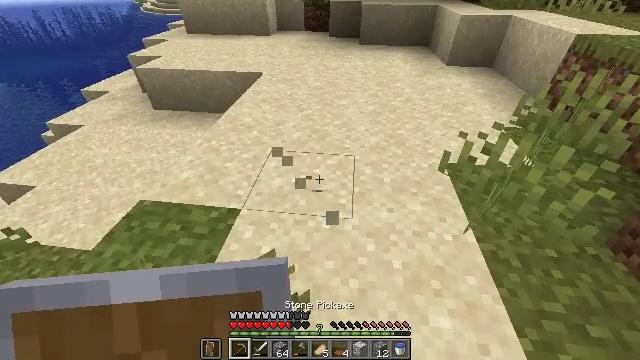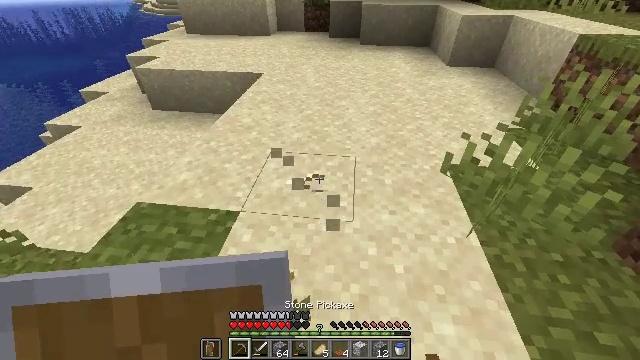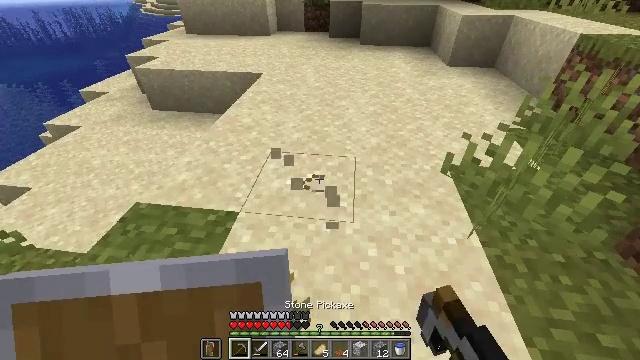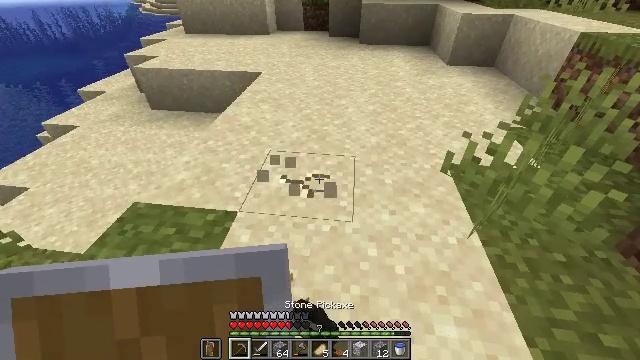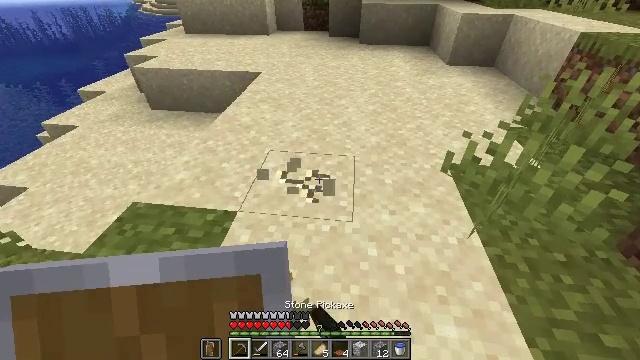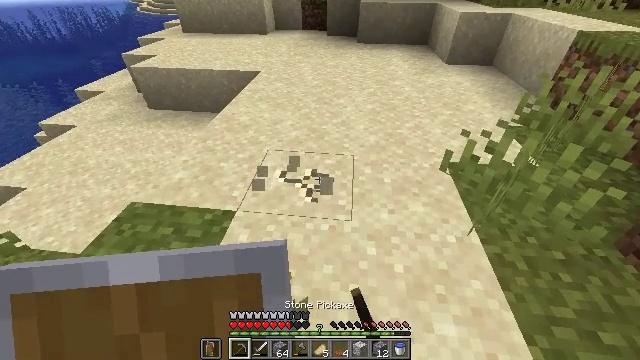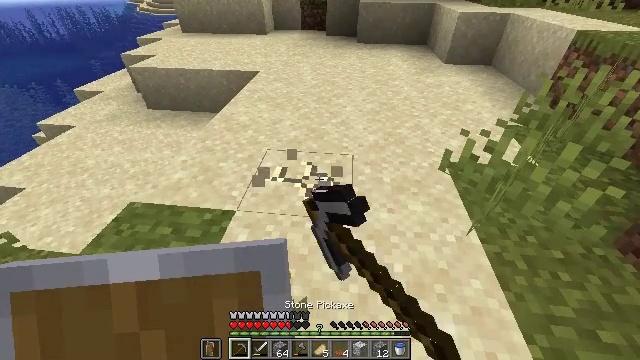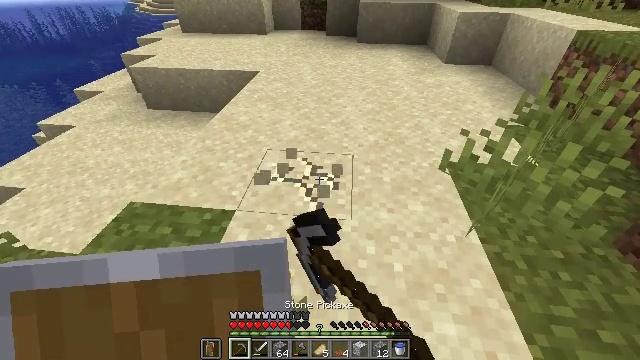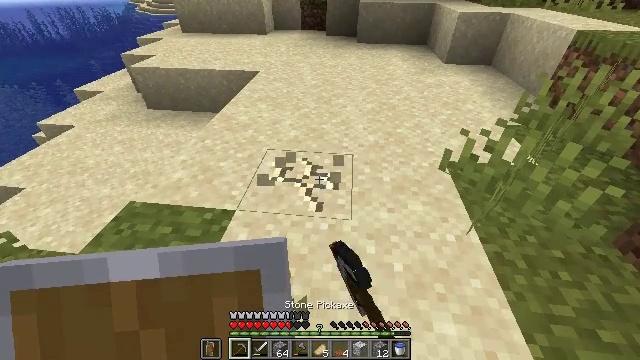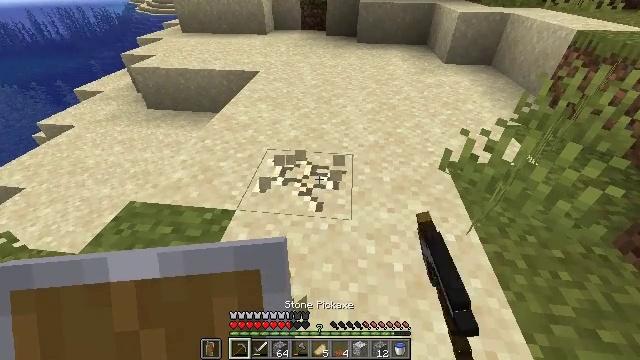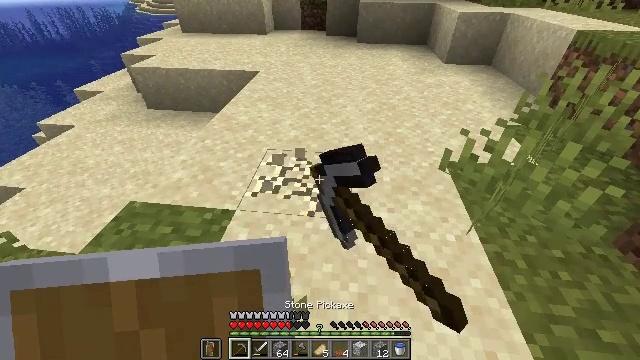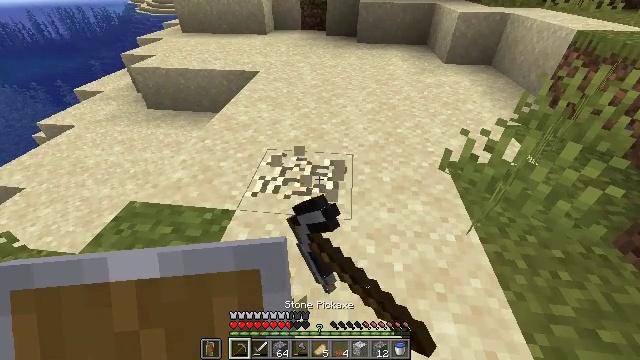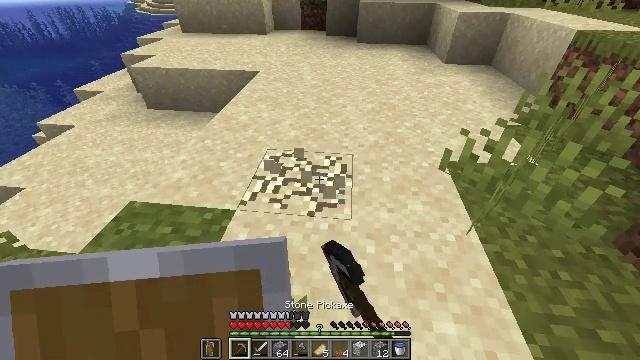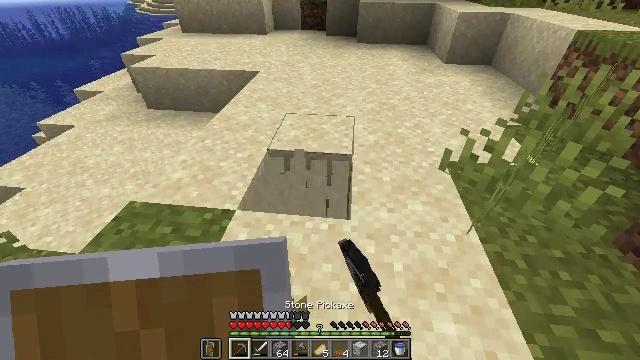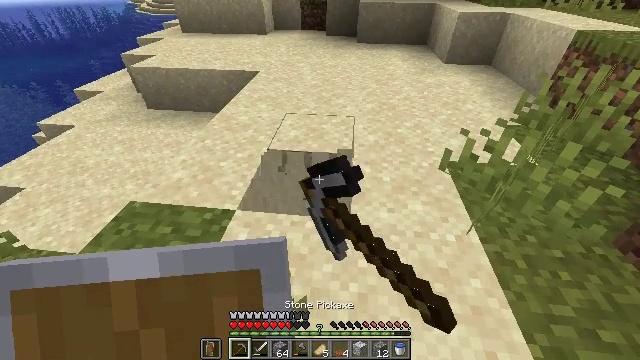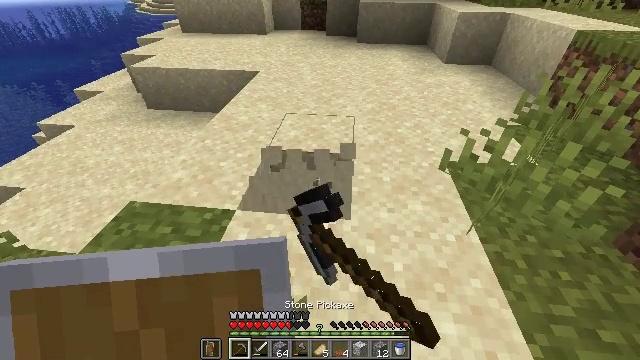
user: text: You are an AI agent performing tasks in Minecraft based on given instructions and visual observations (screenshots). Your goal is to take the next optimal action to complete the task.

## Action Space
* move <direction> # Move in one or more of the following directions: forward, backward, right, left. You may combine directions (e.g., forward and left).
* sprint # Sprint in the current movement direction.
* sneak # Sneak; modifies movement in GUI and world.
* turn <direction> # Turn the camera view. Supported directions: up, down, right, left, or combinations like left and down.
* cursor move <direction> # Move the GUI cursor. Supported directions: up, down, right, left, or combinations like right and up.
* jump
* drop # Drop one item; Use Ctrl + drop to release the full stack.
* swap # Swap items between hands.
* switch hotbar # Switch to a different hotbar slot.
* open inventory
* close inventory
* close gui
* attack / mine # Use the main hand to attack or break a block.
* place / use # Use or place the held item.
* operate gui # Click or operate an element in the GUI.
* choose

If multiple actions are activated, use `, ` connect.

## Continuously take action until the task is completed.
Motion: motion action
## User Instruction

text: Attack the ground to gather sand.
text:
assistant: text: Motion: attack / mine
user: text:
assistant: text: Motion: attack / mine
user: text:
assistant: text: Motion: attack / mine
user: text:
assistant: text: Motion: attack / mine
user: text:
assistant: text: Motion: attack / mine
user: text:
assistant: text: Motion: attack / mine
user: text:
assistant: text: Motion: attack / mine
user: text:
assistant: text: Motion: attack / mine
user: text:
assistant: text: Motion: attack / mine
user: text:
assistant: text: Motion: attack / mine
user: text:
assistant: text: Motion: attack / mine
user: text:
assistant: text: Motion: attack / mine
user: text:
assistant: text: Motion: attack / mine
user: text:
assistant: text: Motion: attack / mine
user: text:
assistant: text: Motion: attack / mine
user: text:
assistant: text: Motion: attack / mine
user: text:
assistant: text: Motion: attack / mine
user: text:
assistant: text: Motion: move forward, attack / mine
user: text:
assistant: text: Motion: move forward, attack / mine
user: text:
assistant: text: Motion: move forward, attack / mine
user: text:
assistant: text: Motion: move forward, attack / mine
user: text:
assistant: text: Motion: move forward, attack / mine
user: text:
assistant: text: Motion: move forward
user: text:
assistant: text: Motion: move forward, attack / mine
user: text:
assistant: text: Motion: attack / mine
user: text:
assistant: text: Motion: attack / mine
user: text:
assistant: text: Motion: attack / mine
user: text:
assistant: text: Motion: attack / mine
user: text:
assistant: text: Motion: attack / mine
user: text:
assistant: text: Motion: attack / mine